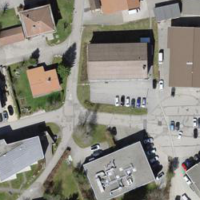
EUNIS habitat code: 54
Species observed at this site:
Campanula trachelium
Geranium sanguineum